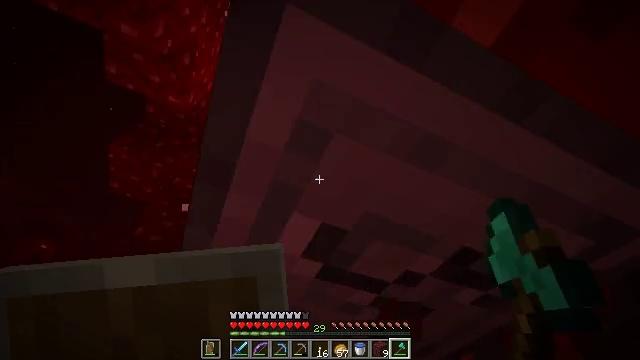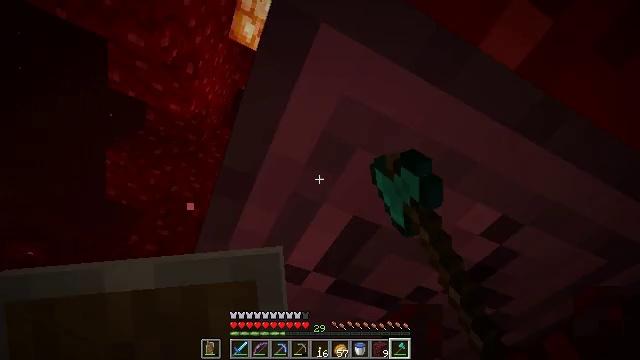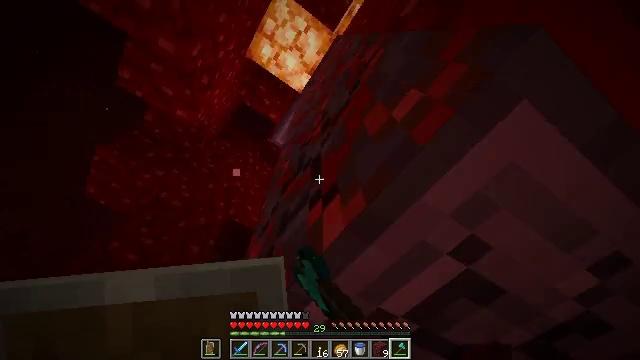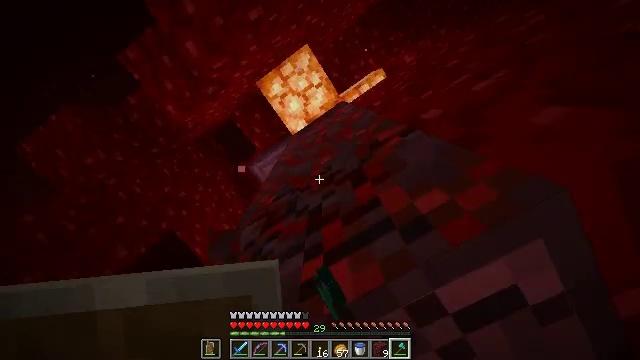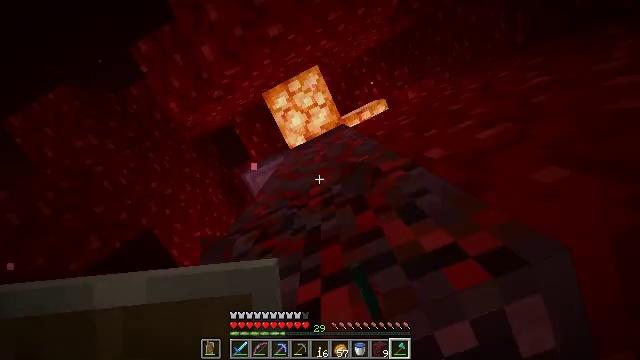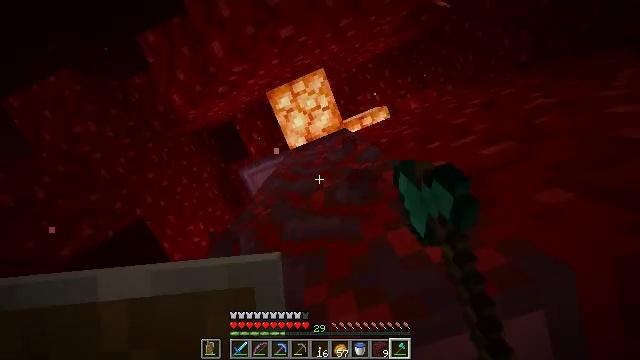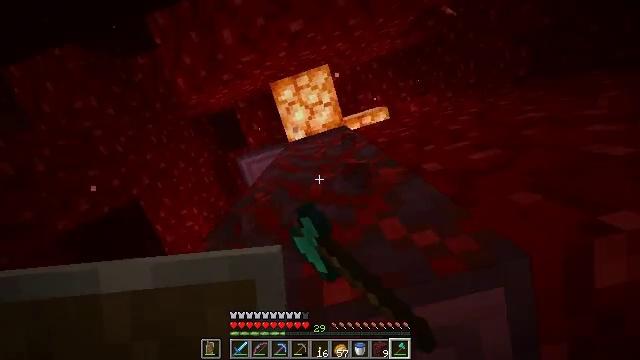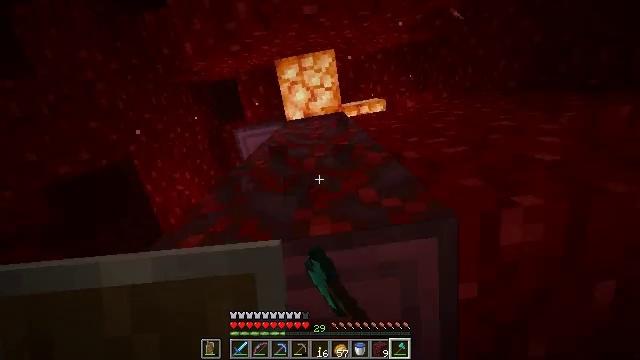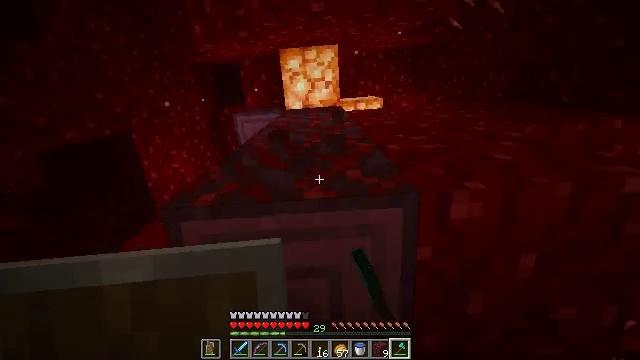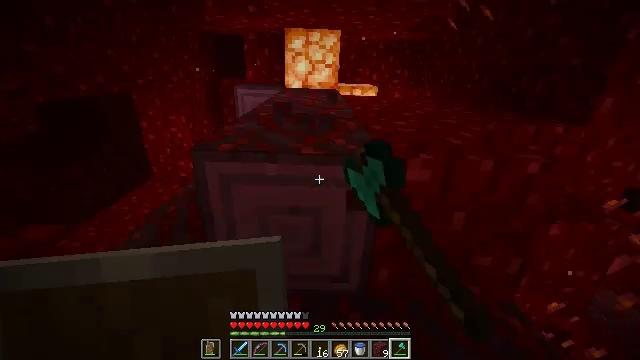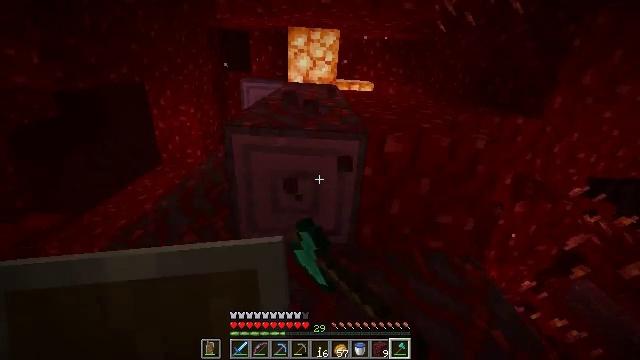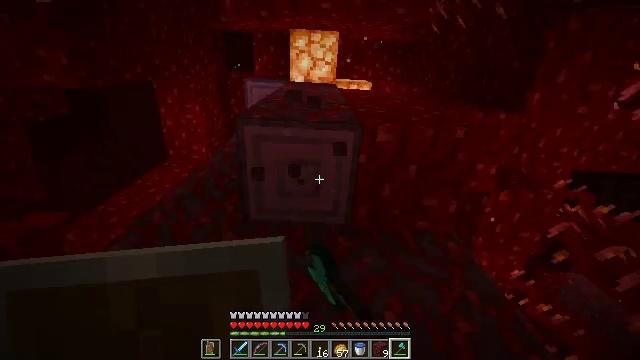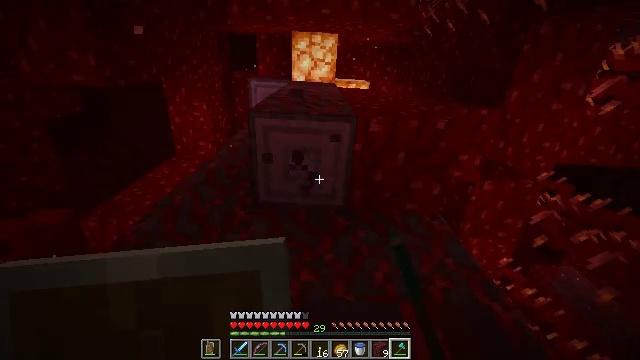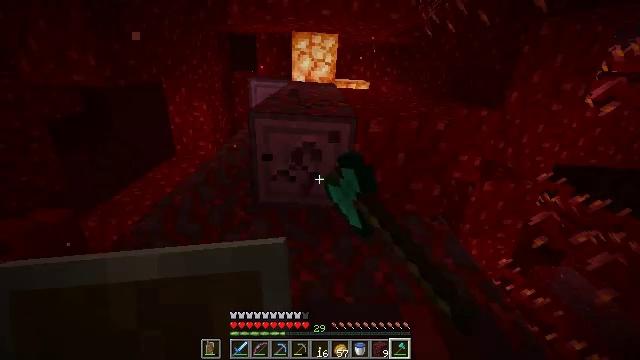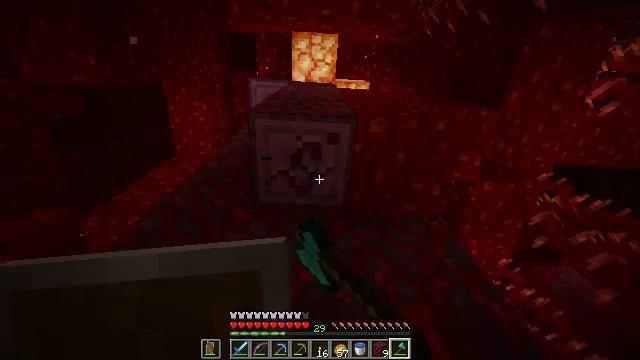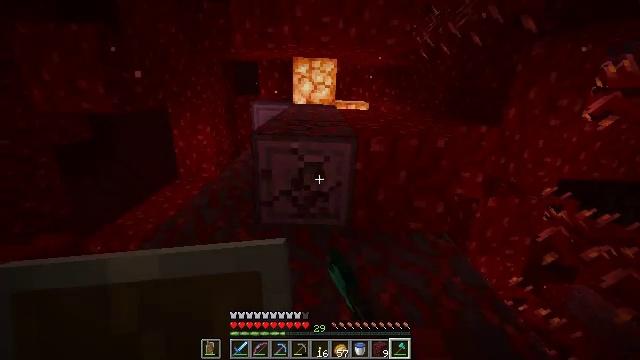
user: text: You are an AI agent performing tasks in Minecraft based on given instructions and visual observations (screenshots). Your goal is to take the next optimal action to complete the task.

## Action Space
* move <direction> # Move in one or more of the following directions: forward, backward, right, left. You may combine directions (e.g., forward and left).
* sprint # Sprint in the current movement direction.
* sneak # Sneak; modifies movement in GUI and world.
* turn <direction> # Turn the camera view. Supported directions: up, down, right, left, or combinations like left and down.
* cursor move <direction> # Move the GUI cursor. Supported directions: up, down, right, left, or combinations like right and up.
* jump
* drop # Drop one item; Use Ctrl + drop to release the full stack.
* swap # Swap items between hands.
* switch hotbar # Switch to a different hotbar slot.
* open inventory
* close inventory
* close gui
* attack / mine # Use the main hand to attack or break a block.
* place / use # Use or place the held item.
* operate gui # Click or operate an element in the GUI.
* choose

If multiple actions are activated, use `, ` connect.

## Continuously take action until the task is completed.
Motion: motion action
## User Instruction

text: Gather crimson stem from a crimson forest.
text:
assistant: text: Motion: move left, turn right and up, attack / mine
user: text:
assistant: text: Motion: move left, turn right and up, attack / mine
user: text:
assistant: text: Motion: turn right and up, attack / mine
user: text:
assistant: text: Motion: turn right and up, attack / mine
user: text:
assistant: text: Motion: turn right, attack / mine
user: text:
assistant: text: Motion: turn right and down, attack / mine
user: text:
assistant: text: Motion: turn right and down, attack / mine
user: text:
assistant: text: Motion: turn right and down, attack / mine
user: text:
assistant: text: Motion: turn right and down, attack / mine
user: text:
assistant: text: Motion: turn right, attack / mine
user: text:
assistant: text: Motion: attack / mine
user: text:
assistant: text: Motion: attack / mine
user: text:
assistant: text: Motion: attack / mine
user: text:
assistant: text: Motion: attack / mine
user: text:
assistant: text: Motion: turn left and up, attack / mine
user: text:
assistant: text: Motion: turn up, attack / mine
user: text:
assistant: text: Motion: turn up, attack / mine
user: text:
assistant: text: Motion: attack / mine
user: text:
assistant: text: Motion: attack / mine
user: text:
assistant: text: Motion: attack / mine
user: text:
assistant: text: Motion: attack / mine
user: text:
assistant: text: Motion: attack / mine
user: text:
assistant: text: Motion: attack / mine
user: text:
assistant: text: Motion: move forward, attack / mine
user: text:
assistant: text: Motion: move forward, attack / mine, jump
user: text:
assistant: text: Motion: move forward, attack / mine, jump
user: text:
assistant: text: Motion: move forward, attack / mine, jump
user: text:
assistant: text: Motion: move forward, attack / mine, jump
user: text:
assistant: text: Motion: move forward, attack / mine, jump
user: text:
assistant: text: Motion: move forward, turn left and down, attack / mine